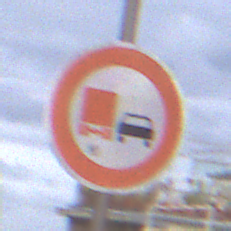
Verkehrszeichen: UeberholverbotKraftfahrzeuge
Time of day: Midday
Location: Outdoor (Urban)
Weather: Overcast
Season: NotSpecified
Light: Natural